Question: Find the area of the following quadrilateral, where all points are on integers. The result is rounded to 1 decimal place
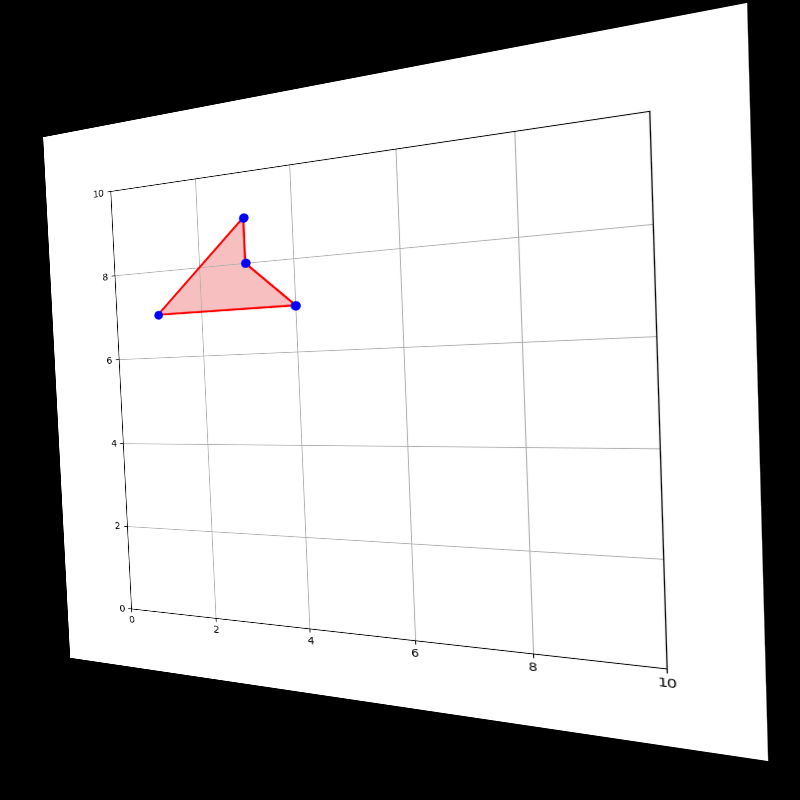
Answer: 2.5